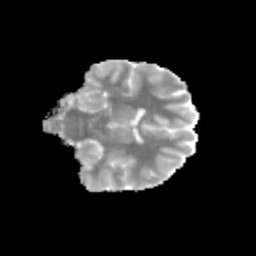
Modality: MD
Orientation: coronal
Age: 13
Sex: female
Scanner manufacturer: siemens
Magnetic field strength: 3 T
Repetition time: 3.8 s
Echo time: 0.07 s